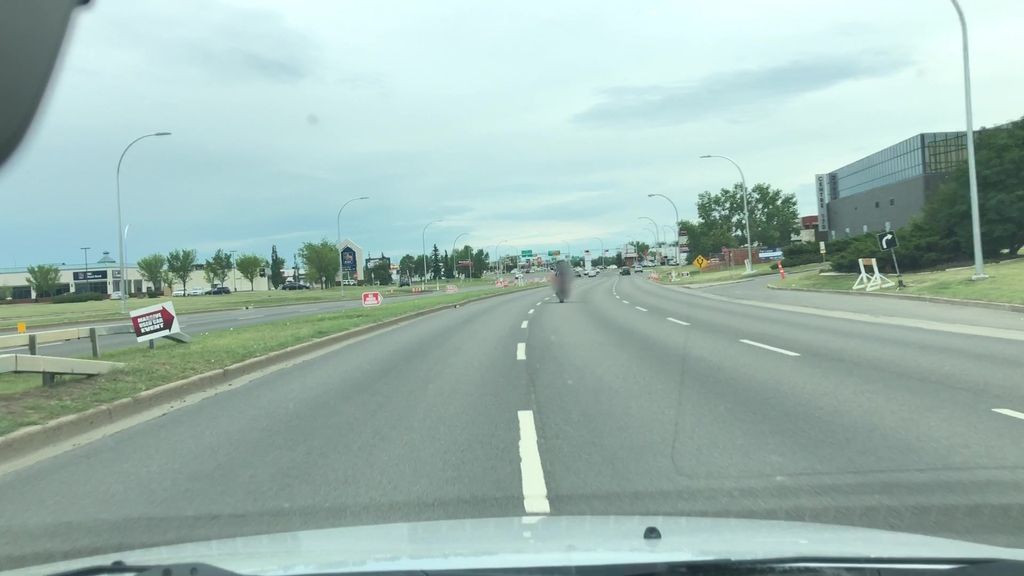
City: edmonton